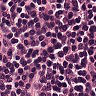
Metastatic tissue present: no